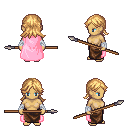
a pixel art fantasy rpg character, female body template, human, tanned skin, pink cape, robe skirt, light blonde loose hair, white cloth bandages, spear, four views (front, back, left, right), 2x2 character sprite sheet, small pixel art, hard edges, no anti-aliasing